九年级 · 度量几何学
(本题8分)(2022-浙江$cdot$九年级专题练习)如图,有一块三角形余料,它的边$BC=$$100{~m}$,高线$AH=80{~m}$,要把它加工成矩形零件,使矩形的一边$EF$在$BC$上,其余两个顶点$D、G$分别在边$AB、AC$上，设矩形$DEFG$的一边长$DE=x{~m}$,矩形$DEFG$的面积为$S$.(1)矩形$DEFG$的另一边长$DG$是多少?（用关于$x$的代数式表示)(2)求$S$关于$x$的函数表达式和自变量$x$的取值范围.(3)当$x$为多少时,矩形$DEFG$的面积$S$有最大值?最大值是多少?
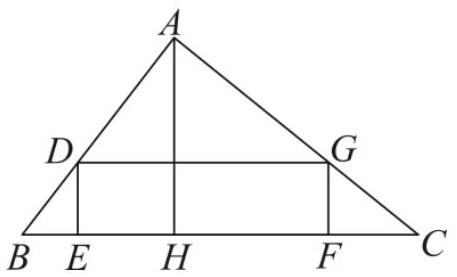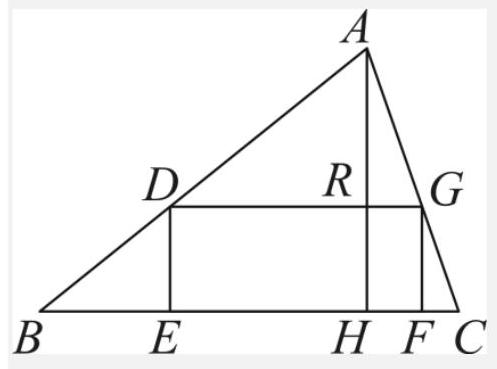
答案: $(1)DG=frac{5}{4}(80-x)$(2)$-frac{5}{4}x^{2}+100x(0<x<80)$(3)当$x=40$时,$S$的值最大,最大值为$2000m^{2}$
解析: 【分析】(1)利用矩形的性质,$DG//EF$,利用同位角相等,证$triangletriangleADGbacksimtriangleABC$,利用相似三角形的性质求解即可;(2)由(1)可知,$DG=frac{5}{4}(80-x)$,然后即可求出用$x$表示的矩形面积的关系式.(3)利用配方法求出最大值即可.(1)解:如图,$because$四边形$DEFG$是矩形,$thereforeDG//EF$,$thereforeangleADG=angleABC,angleAGD=angleACB$,$thereforetriangleADGbacksimtriangleABC$,$thereforefrac{DG}{BC}=frac{AR}{AH}$$thereforefrac{DG}{100}=frac{80-x}{80}$,$thereforeDG=frac{5}{4}(80-x)({m});$(2)解:矩形面积$left.S=xcdotfrac{5}{4}(80-x)=-frac{5}{4}x^{2}+100xquad0<x<80right)$;解:$becauseS=-frac{5}{4}left(x^{2}-80xright)=-frac{5}{4}(x-40)^{2}+2000$,$because-frac{5}{4}<0$,$thereforex=40$时,$S$的值最大,最大值为2000.答：当$x=40$时,$S$的值最大,最大值为$2000m^{2}$.【点睛】此题考查了相似三角形的判定与性质,二次函数的最值,矩形的性质等知识,此题的关键是利用相似三角形对应边的比等于其对应高的比,求得$DG=frac{5}{4}(80-x)$,然后即可求得$y$与$x$的函数关系式和最值.